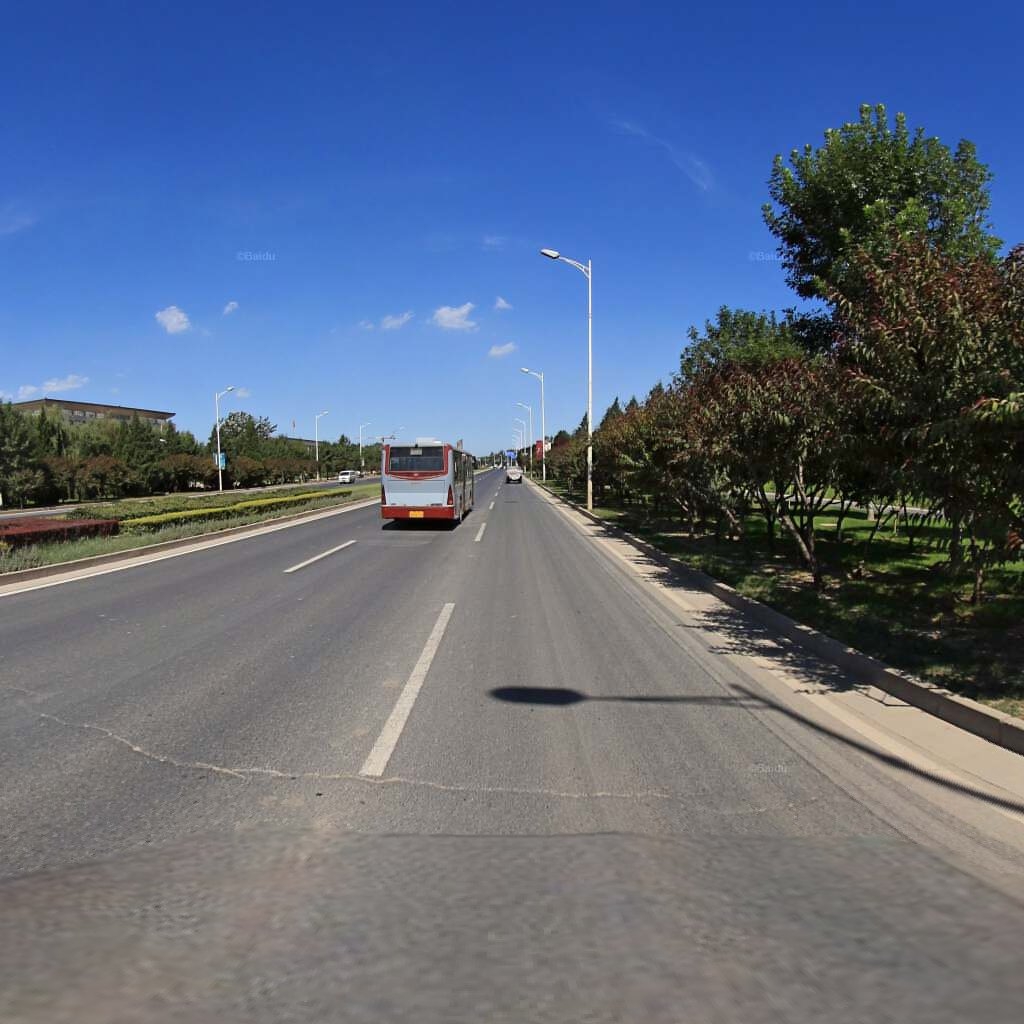
Region: Haidian
Road damage annotations: transverse crack